Interaction volume radius: 10 \u00c5
Interaction volume height: 10 \u00c5
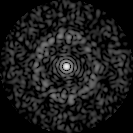
Disorder parameter: 0.8461